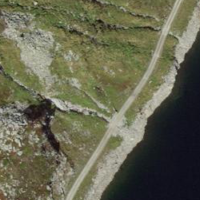
EUNIS habitat code: 26
Species observed at this site:
Oenanthe oenanthe